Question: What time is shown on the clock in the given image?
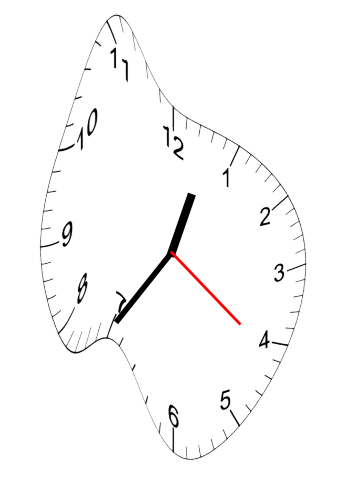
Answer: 12:35:21